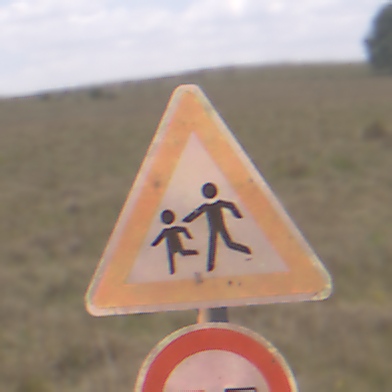
Verkehrszeichen: KinderRechts
Zusatzzeichen unten: Ueberholverbot
Umgebung: Outdoor, Nature
Tageszeit: Midday
Wetter: PartlyCloudy
Licht: Natural
Jahreszeit: NotSpecified
Kontrast: HighContrast